Brain MRI study timepoint: preop
T1CE (contrast-enhanced T1) slice:
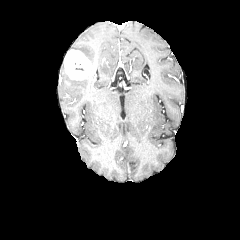
T2-FLAIR slice:
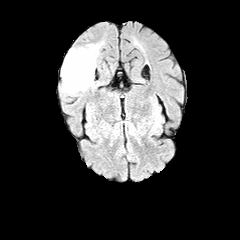